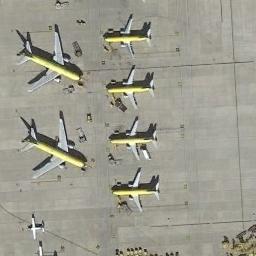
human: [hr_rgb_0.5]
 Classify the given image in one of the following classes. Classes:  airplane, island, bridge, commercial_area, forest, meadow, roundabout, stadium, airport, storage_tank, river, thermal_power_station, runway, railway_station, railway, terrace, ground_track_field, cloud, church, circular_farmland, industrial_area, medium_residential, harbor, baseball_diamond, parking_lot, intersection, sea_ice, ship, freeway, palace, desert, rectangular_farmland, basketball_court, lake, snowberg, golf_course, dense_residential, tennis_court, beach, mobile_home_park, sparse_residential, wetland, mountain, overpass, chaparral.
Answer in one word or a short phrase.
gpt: airplane